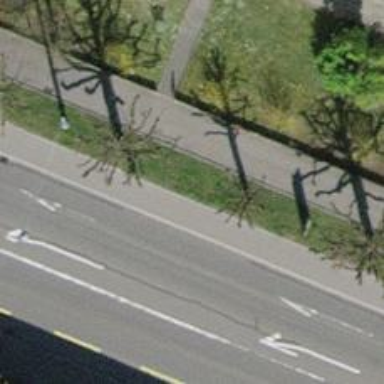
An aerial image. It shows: Avenue lined with trees.